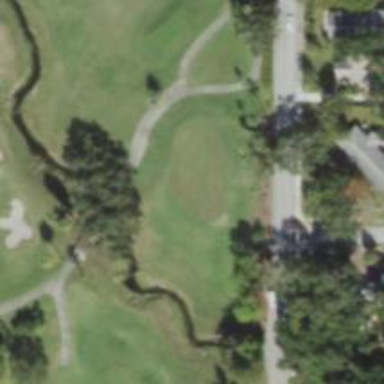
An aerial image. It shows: Golf hole.